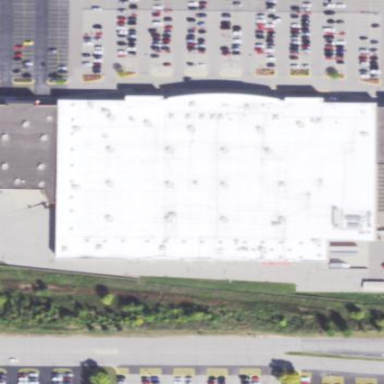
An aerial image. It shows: Retail building that serves as mall.